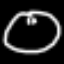
Label: clock